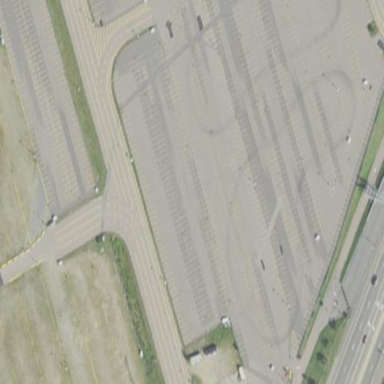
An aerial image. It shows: Paved parking area.